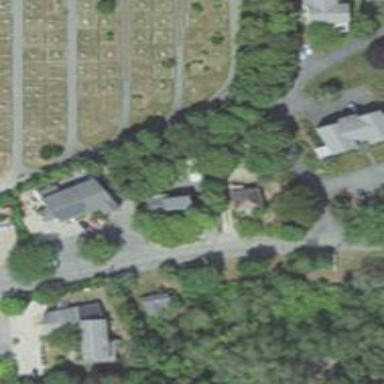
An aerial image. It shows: Residential road with separate sidewalk.